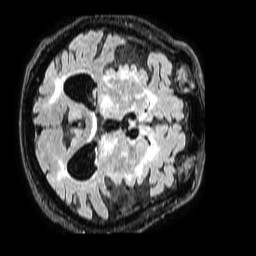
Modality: FLAIR
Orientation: axial
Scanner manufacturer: philips
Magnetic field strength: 1.5 T
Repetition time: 4.8 s
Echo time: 0.3 s